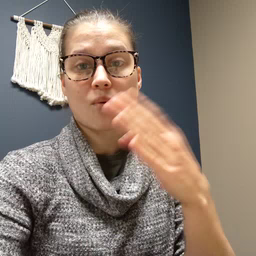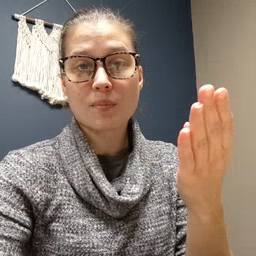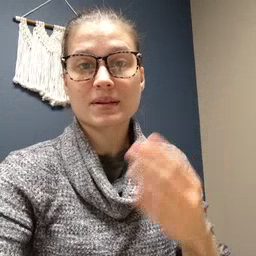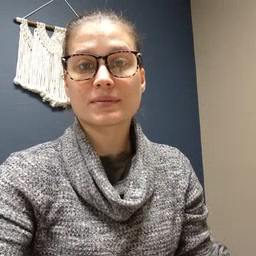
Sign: open